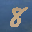
Label: 8